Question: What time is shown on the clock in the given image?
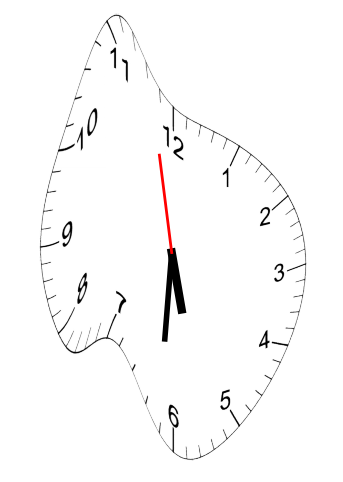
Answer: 05:30:58